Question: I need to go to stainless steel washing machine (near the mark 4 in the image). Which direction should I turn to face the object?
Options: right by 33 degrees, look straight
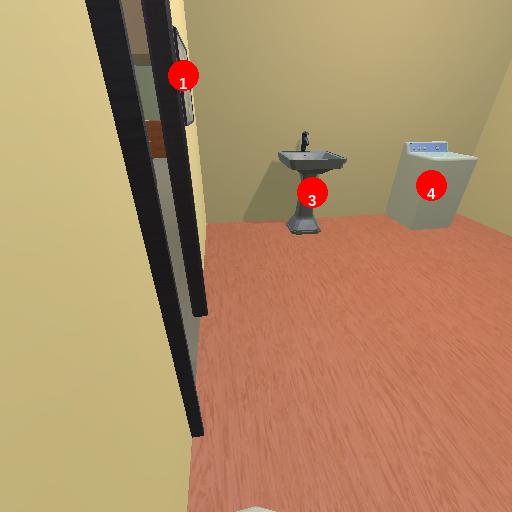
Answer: right by 33 degrees